Question: I have the following in my XAML:
'''
<DataTemplate x:Key="ValueParserTemplate">
<v:EditableTextBlock x:Name ="scalarEditorTextBox" Margin="17,3,0,0" Width="134" Height="29"
FontFamily="Microsoft Sans Serif" FontSize="13"
Visibility="{Binding IsValueEditorVisible,Converter={StaticResource BoolToVisibility}}"
Text="{Binding Path=DisplayValue, UpdateSourceTrigger=Explicit, Mode=TwoWay,
ValidatesOnDataErrors=True,
ValidatesOnExceptions=True}"
Focusable="True"
TextAlignment="{Binding PxValueDefinition,Converter={StaticResource aignmentConverter}}"
ReadOnly="{Binding IsOutput, RelativeSource={RelativeSource AncestorType={x:Type vo:OutputTreeView}}}"
ScalarDataType="{Binding Path=PxValueDefinition}"
TextBlockBackgroundColor="{StaticResource ScalarBackground}"
TextBoxBackgroundColor="{StaticResource ScalarBackground}"
Background="{StaticResource ScalarBackground}"
BorderBrush ="Black" BorderThickness="1,1,1,1"/>
</DataTemplate>
'''
And I want to have internal padding for the text of the TextBlock.
I tried adding:
'''
padding="5,5,5,5" -> no success
padding="50" -> no success
'''
Nothing works. See:

Do you have any idea how can I have what I want?
Thank you.
---
Edit:
Ahh...I guess I have to add padding into the EditableTextBlock!
The EditableTextBlock XAML:
'''
<Style TargetType="{x:Type v:EditableTextBlock}">
<Setter Property="MinWidth" Value="134"/>
<Setter Property="MinHeight" Value="16"/>
<Setter Property="AllowDrop" Value="true"/>
<Setter Property="Validation.ErrorTemplate" Value="{x:Null}"/>
<Setter Property="FocusVisualStyle" Value="{x:Null}"/>
<Setter Property="Template">
<Setter.Value>
<ControlTemplate TargetType="{x:Type v:EditableTextBlock}">
<Border Name="Border" BorderBrush="{Binding BorderBrush, RelativeSource={RelativeSource AncestorType={x:Type v:EditableTextBlock}}}" BorderThickness="{Binding BorderThickness, RelativeSource={RelativeSource AncestorType={x:Type v:EditableTextBlock}}}" SnapsToDevicePixels="True">
<Grid x:Name="PART_GridContainer" Background="{TemplateBinding Background}" Width="{TemplateBinding Width}" Height="{TemplateBinding Height}">
<TextBlock x:Name="PART_TbDisplayText" Visibility="Visible"
Background="{Binding TextBlockBackgroundColor, RelativeSource={RelativeSource AncestorType={x:Type v:EditableTextBlock}}}"
Foreground="{Binding TextBlockForegroundColor, RelativeSource={RelativeSource AncestorType={x:Type v:EditableTextBlock}}}"
Text="{Binding Text, RelativeSource={RelativeSource AncestorType={x:Type v:EditableTextBlock}}, Mode=TwoWay}"
VerticalAlignment="Center" Padding="0,0,3,0"/>
<TextBox x:Name="PART_TbEditText"
Visibility="Hidden"
Background="{Binding TextBoxBackgroundColor, RelativeSource={RelativeSource AncestorType={x:Type v:EditableTextBlock}}}"
Foreground="{Binding TextBoxForegroundColor, RelativeSource={RelativeSource AncestorType={x:Type v:EditableTextBlock}}}"
Text="{Binding Text, RelativeSource={RelativeSource AncestorType={x:Type v:EditableTextBlock}}, Mode=TwoWay}"
BorderThickness="0" VerticalAlignment="Center"/>
</Grid>
</Border>
<ControlTemplate.Triggers>
<Trigger Property="IsEnabled" Value="False">
<Setter TargetName="Border" Property="Background" Value="LightGray"/>
<Setter TargetName="Border" Property="BorderBrush" Value="Black"/>
<Setter Property="Foreground" Value="Gray"/>
</Trigger>
<Trigger Property="Validation.HasError" Value="true">
<Setter TargetName="Border" Property="BorderBrush"
Value="Red"/>
</Trigger>
<Trigger Property="IsFocused" Value="True">
<Setter Property="ShowFocusVisual" Value="True"/>
</Trigger>
</ControlTemplate.Triggers>
</ControlTemplate>
</Setter.Value>
</Setter>
<Style.Triggers>
<Trigger Property="Validation.HasError" Value="true">
<Setter Property="ToolTip"
Value="{Binding RelativeSource={x:Static RelativeSource.Self},
Path=(Validation.Errors).CurrentItem.ErrorContent}"/>
</Trigger>
</Style.Triggers>
</Style>
'''
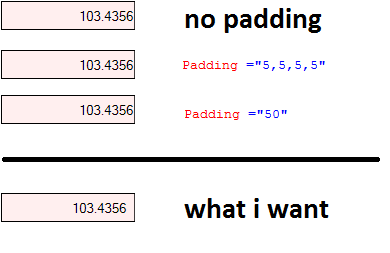
Answer: You should set the margin of the TextBlock and TextBox in your template to be binding to the Padding property of their parent:
'''
<Border Name="Border" BorderBrush="{Binding BorderBrush, RelativeSource={RelativeSource AncestorType={x:Type v:EditableTextBlock}}}" BorderThickness="{Binding BorderThickness, RelativeSource={RelativeSource AncestorType={x:Type v:EditableTextBlock}}}" SnapsToDevicePixels="True">
<Grid x:Name="PART_GridContainer" Background="{TemplateBinding Background}" Width="{TemplateBinding Width}" Height="{TemplateBinding Height}">
<TextBlock x:Name="PART_TbDisplayText" Visibility="Visible"
Margin="{TemplateBinding Padding}"
Background="{Binding TextBlockBackgroundColor, RelativeSource={RelativeSource AncestorType={x:Type v:EditableTextBlock}}}"
Foreground="{Binding TextBlockForegroundColor, RelativeSource={RelativeSource AncestorType={x:Type v:EditableTextBlock}}}"
Text="{Binding Text, RelativeSource={RelativeSource AncestorType={x:Type v:EditableTextBlock}}, Mode=TwoWay}"
VerticalAlignment="Center" Padding="0,0,3,0"/>
<TextBox x:Name="PART_TbEditText"
Visibility="Hidden"
Margin="{TemplateBinding Padding}"
Background="{Binding TextBoxBackgroundColor, RelativeSource={RelativeSource AncestorType={x:Type v:EditableTextBlock}}}"
Foreground="{Binding TextBoxForegroundColor, RelativeSource={RelativeSource AncestorType={x:Type v:EditableTextBlock}}}"
Text="{Binding Text, RelativeSource={RelativeSource AncestorType={x:Type v:EditableTextBlock}}, Mode=TwoWay}"
BorderThickness="0" VerticalAlignment="Center"/>
</Grid>
</Border>
'''